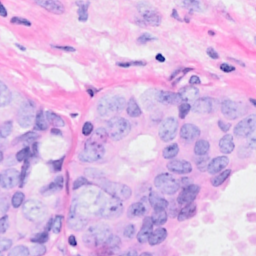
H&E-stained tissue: Breast